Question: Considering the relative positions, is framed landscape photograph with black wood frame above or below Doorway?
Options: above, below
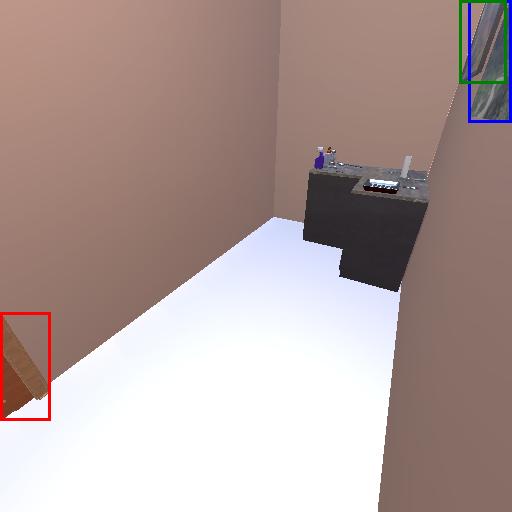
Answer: above